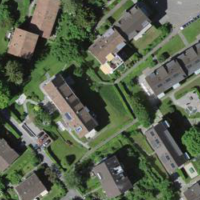
EUNIS habitat code: 55
Species observed at this site:
Pica pica
Geranium sanguineum
Fragaria vesca
Corvus corax